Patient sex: M
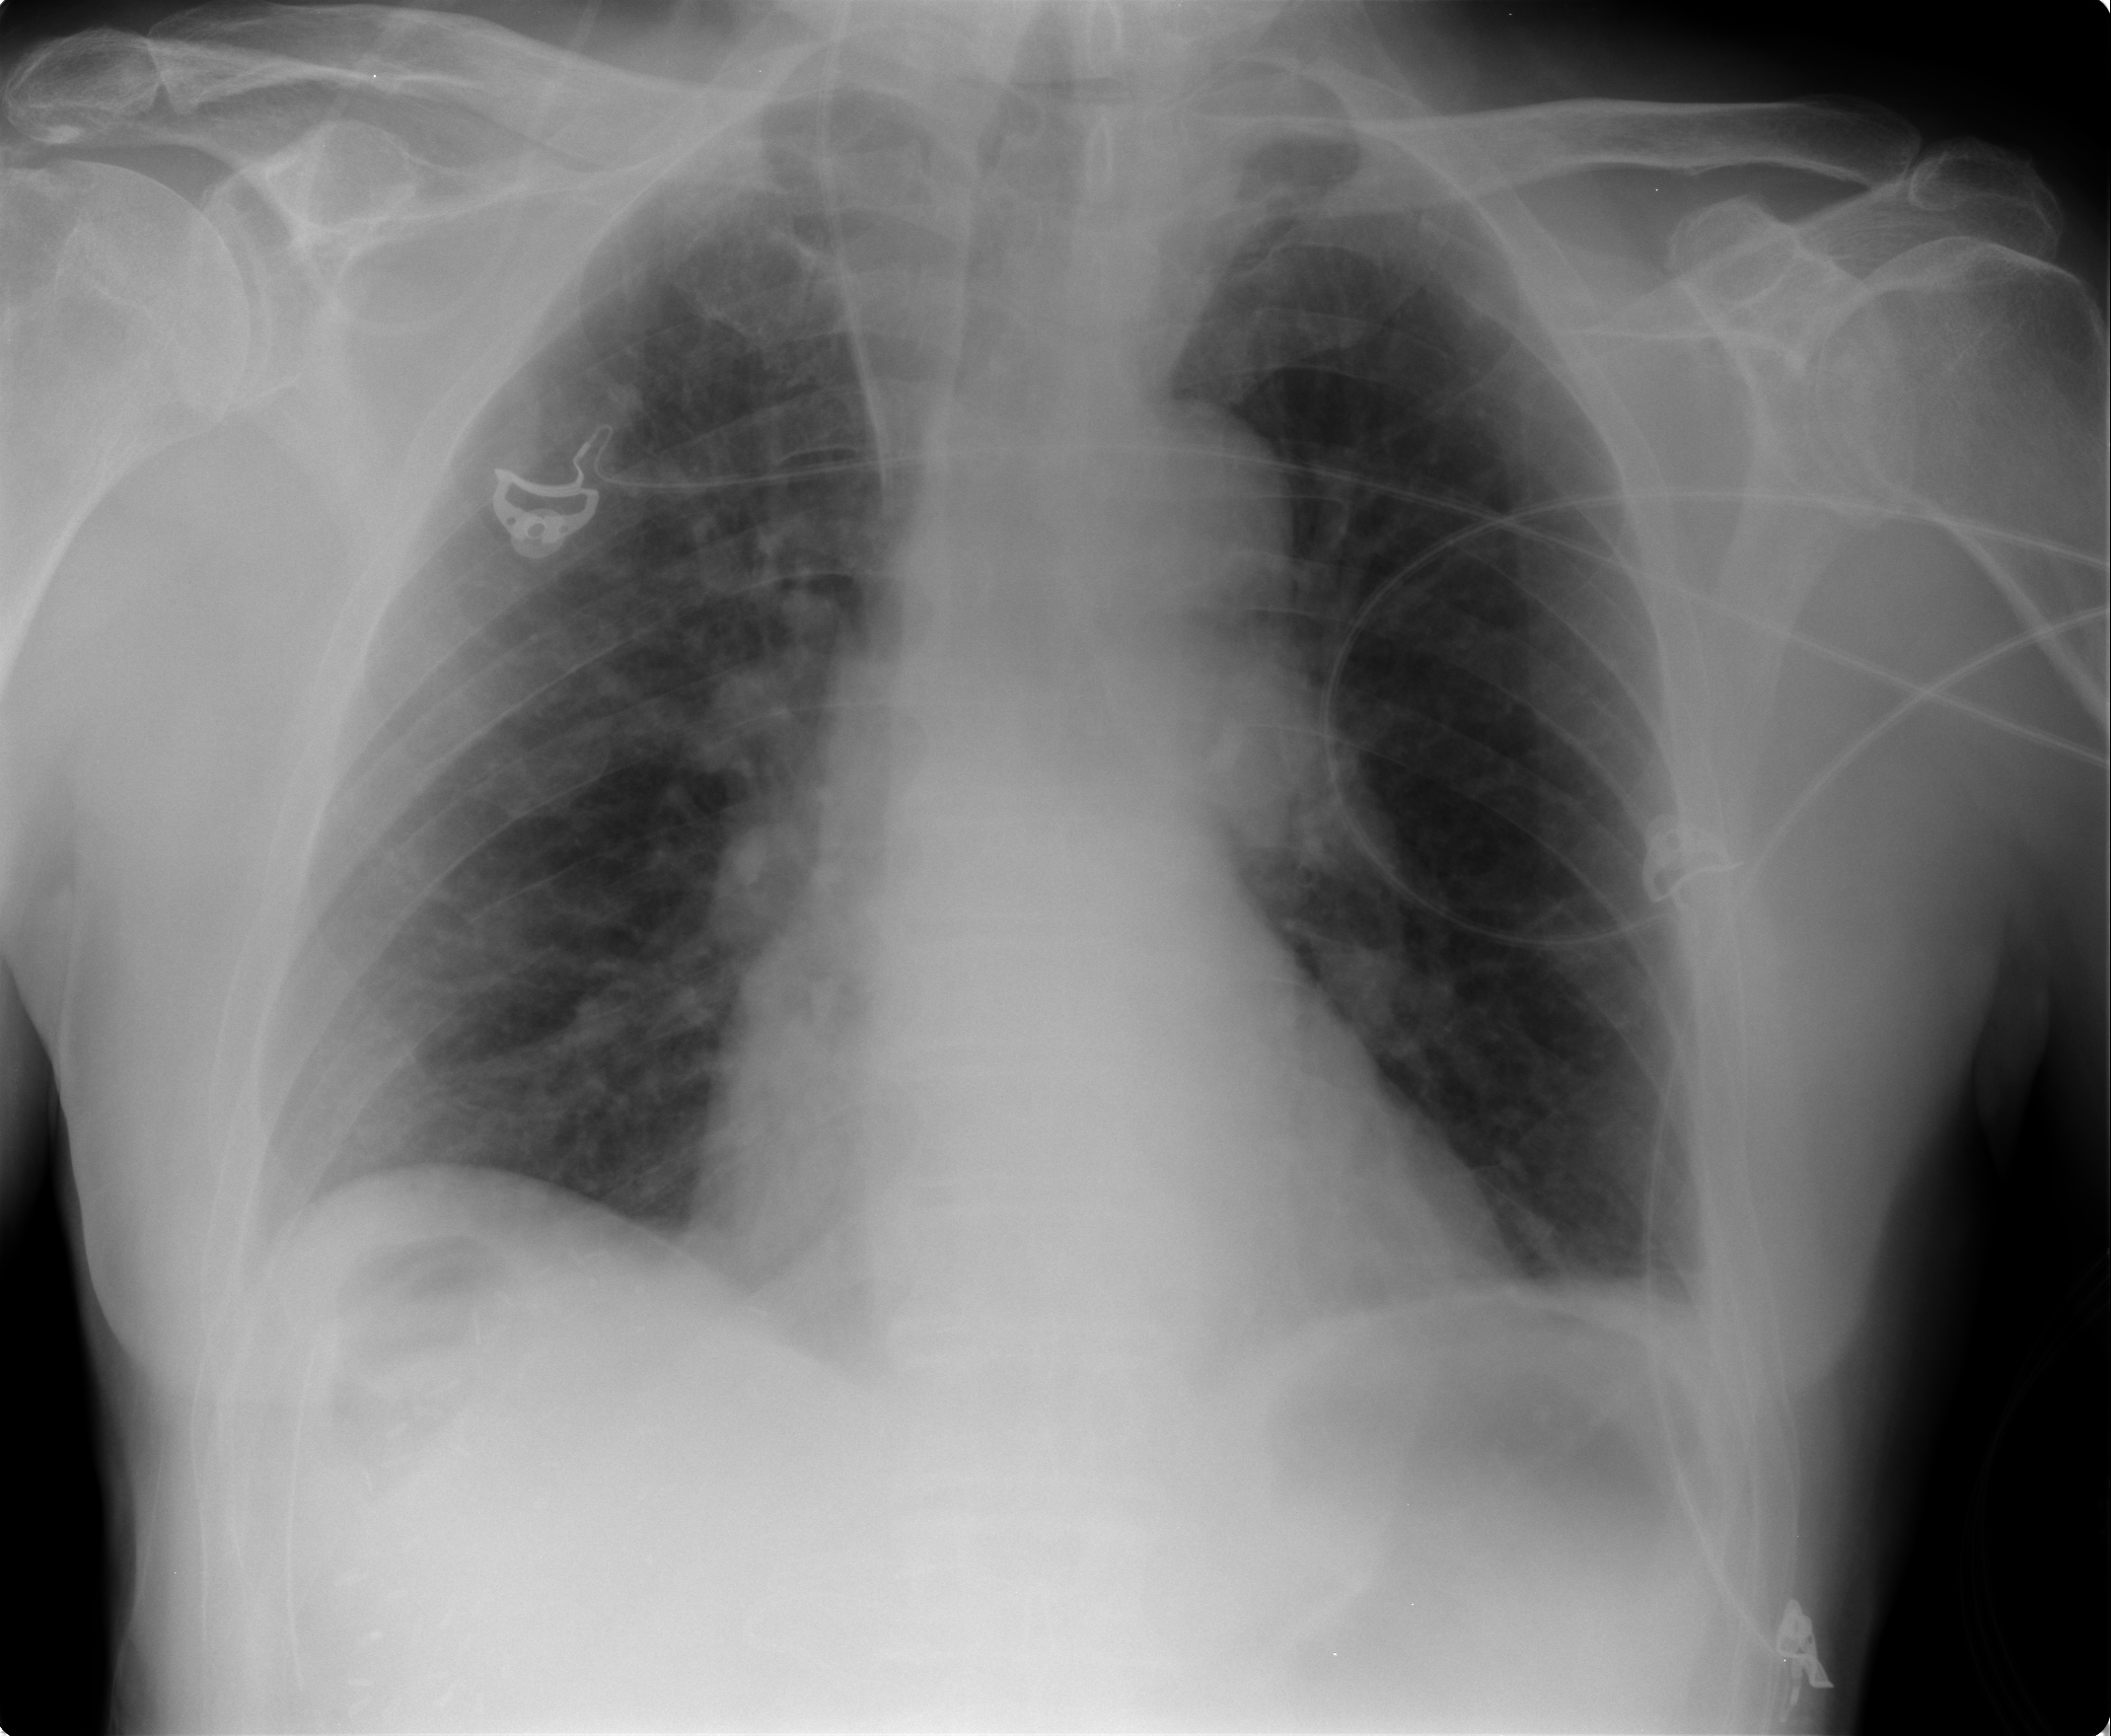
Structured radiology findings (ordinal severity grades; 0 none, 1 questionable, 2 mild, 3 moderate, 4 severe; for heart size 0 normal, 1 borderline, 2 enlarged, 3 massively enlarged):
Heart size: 0
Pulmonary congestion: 2
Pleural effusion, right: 1
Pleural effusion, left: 1
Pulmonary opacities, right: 0
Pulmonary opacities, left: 0
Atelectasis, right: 1
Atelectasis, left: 1